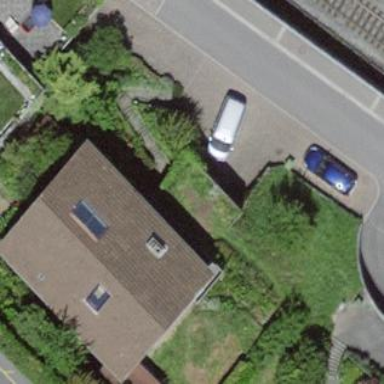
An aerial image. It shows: Garage.